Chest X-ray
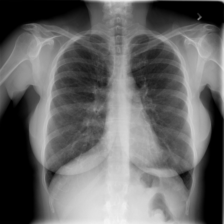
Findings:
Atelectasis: negative
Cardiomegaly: negative
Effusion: negative
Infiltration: negative
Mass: negative
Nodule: negative
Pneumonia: negative
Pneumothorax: negative
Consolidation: negative
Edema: negative
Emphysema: negative
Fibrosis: negative
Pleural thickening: negative
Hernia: negative